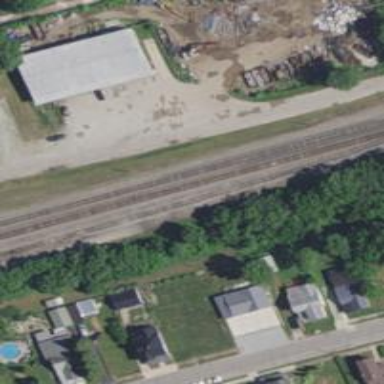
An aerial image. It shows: Railway siding for service.